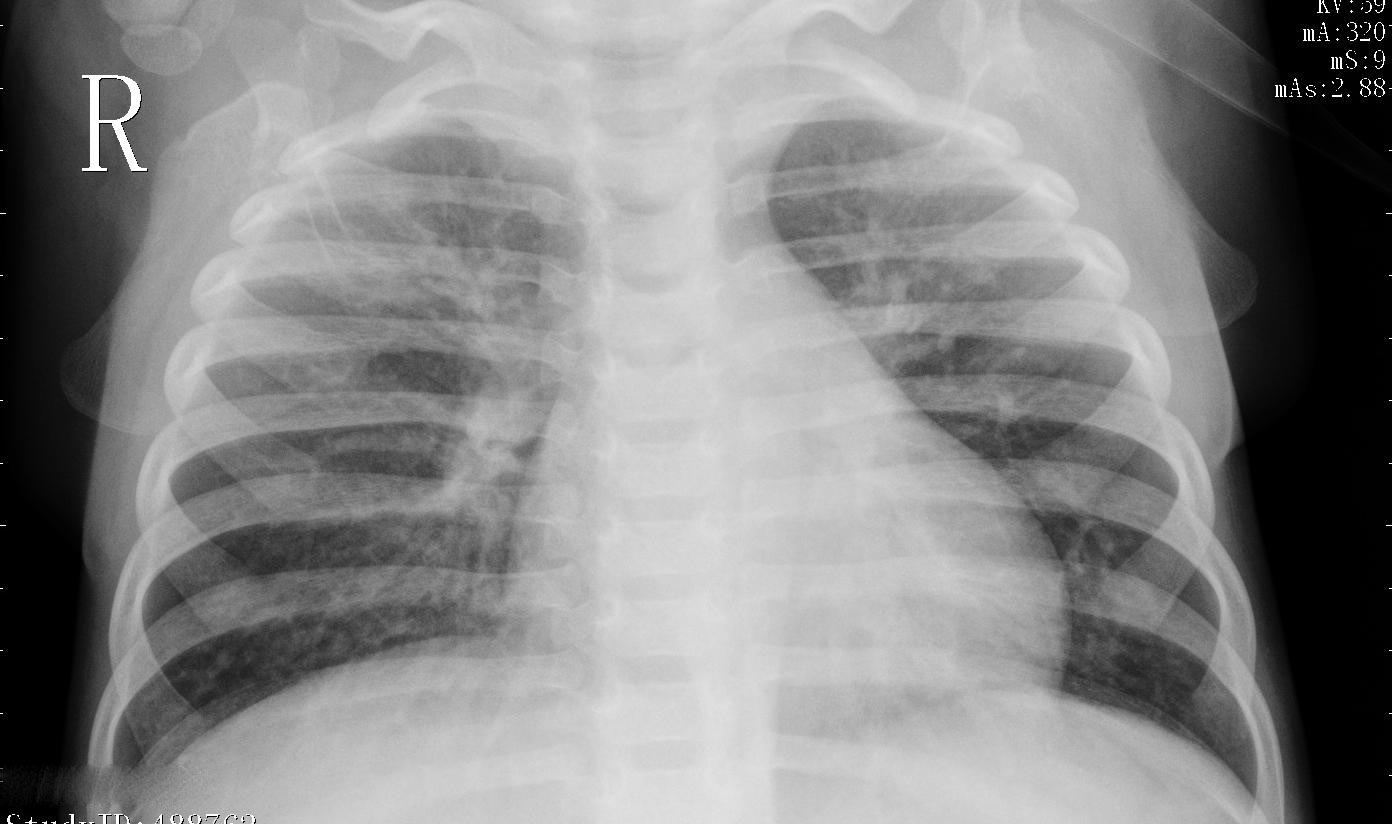
Diagnosis: PNEUMONIA